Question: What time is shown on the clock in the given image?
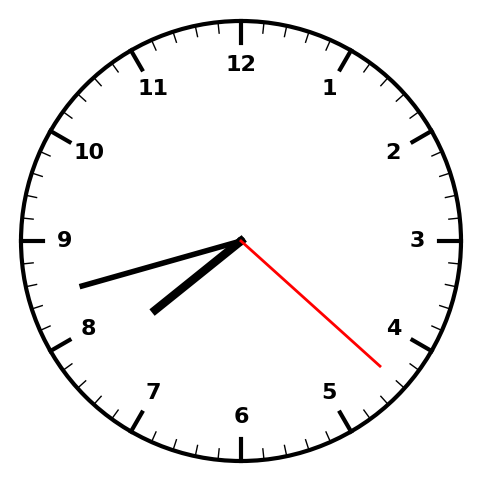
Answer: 07:42:22